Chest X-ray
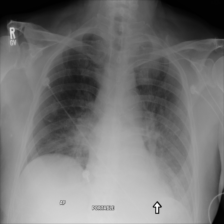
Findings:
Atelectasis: negative
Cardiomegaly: negative
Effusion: positive
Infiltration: negative
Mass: negative
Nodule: negative
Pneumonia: negative
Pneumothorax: negative
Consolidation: negative
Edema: negative
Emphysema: negative
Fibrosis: negative
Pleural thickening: negative
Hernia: negative